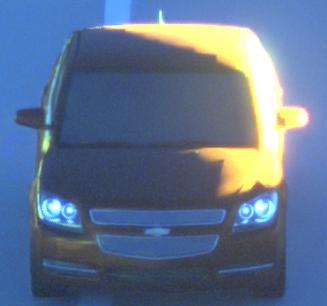
Make: Chevrolet
Model: Malibu 2.4
Detailed model: Malibu
Model produced from: 2012/07
Model produced until: 2014/08
Doors: 4
Color: orange
Road condition: dry road
Daytime: sunrise or sunset
Contrast: high contrast